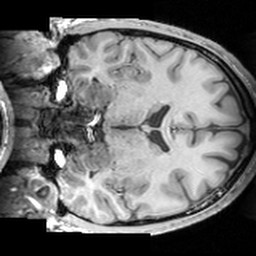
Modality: T1w
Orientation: coronal
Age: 21
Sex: male
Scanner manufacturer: siemens
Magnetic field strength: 3 T
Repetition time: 1.63 s
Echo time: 0.00311 s